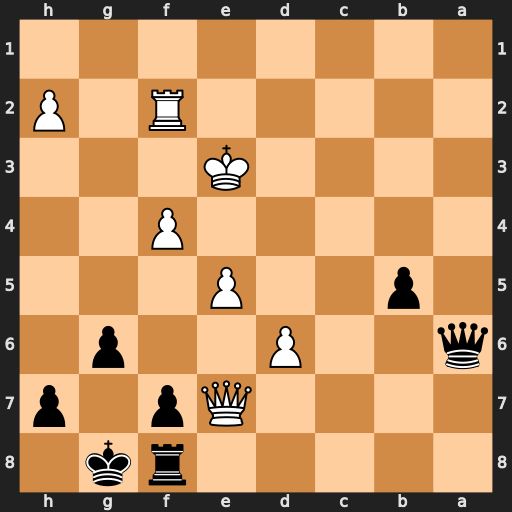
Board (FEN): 5rk1/4Qp1p/q2P2p1/1p2P3/5P2/4K3/5R1P/8
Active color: b
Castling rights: -
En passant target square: -
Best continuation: Qa3+ Ke2 Rc8